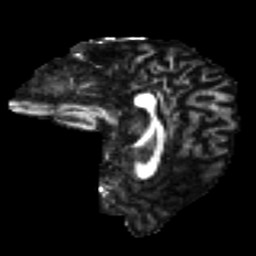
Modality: FA
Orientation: sagittal
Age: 49
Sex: male
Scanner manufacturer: ge
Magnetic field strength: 3 T
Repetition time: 7.8 s
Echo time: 0.0607 s